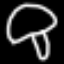
Label: mushroom